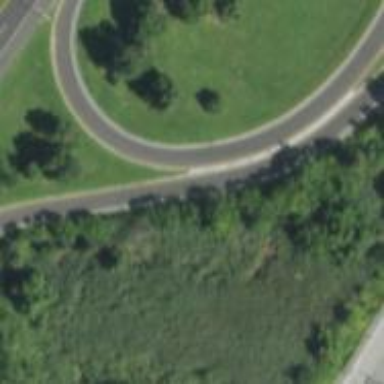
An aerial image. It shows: Trunk link highway.